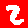
Digit: 2